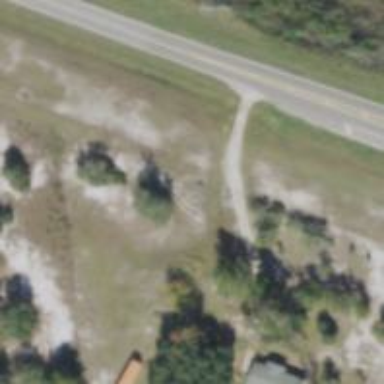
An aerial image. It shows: Driveway.